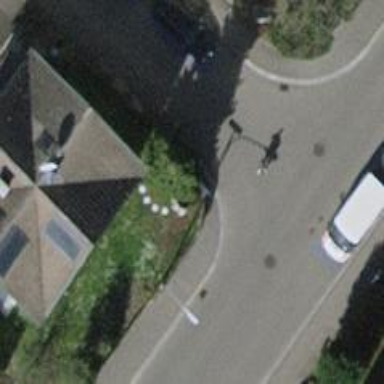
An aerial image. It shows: Unmarked crossing on the road.